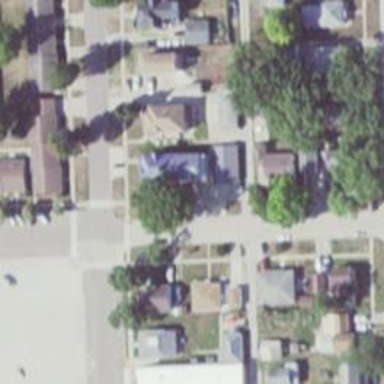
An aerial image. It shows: Alley classified as service road.